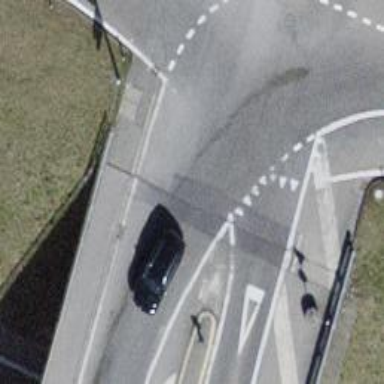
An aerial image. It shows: Road with "give way" sign.